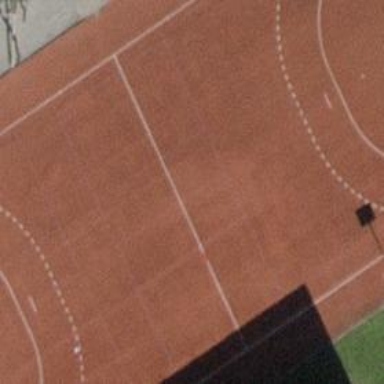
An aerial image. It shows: Pitch for leisure activities.